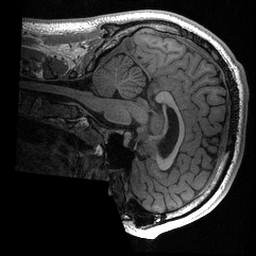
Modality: T1w
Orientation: sagittal
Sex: male
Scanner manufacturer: ge
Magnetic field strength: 3 T
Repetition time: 0.0064 s
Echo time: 0.00281 s